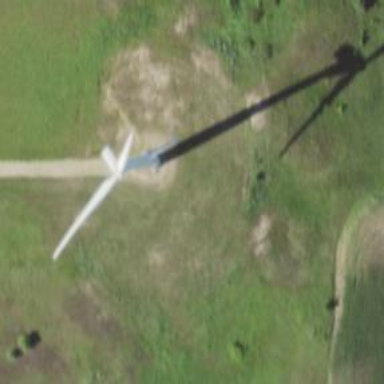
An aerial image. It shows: Wind generator powered by wind. The generator type is horizontal axis and it uses wind turbines.